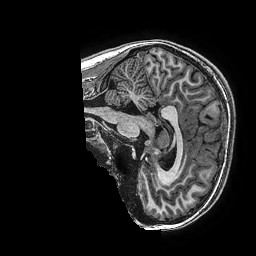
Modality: T1w
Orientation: sagittal
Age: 14
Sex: female
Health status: ill
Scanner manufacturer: ge
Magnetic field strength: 3 T
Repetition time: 0.00766 s
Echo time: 0.003476 s